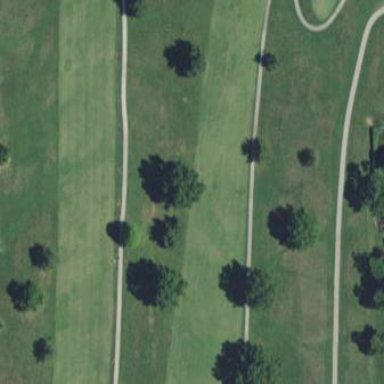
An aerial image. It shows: Golf fairway surrounded by grass.